【题型】证明题　【知识点】平面几何　【难度】easy
在 $\text{Rt}\triangle ABC$ 中， $\frac{a}{\sin A} = \frac{b}{\sin B} = \frac{c}{\sin C}$，在锐角三角形或钝角三角形中，上述关系是否成立？如何证明呢？
【解答】
【答案】 成立，证明见解析

【分析】 略

【详解】 成立，理由如下：

若 $\triangle ABC$ 是锐角三角形，如图，设 $CD$ 为 $AB$ 边上的高，易知 $CD = b\sin A = a\sin B$.

方法一，故 $\frac{a}{\sin A} = \frac{b}{\sin B}$.

同理可证 $\frac{a}{\sin A} = \frac{c}{\sin \angle ACB}$，故 $\frac{a}{\sin A} = \frac{b}{\sin B} = \frac{c}{\sin \angle ACB}$；

方法二，由于 $\triangle ABC$ 的面积不变，

故有 $S_{\triangle ABC} = \frac{1}{2}AB \cdot CD = \frac{1}{2}bc \sin A = \frac{1}{2}ac \sin B$.

因此 $b\sin A = a\sin B$，即 $\frac{a}{\sin A} = \frac{b}{\sin B}$.

同理可证 $\frac{a}{\sin A} = \frac{c}{\sin \angle ACB}$，即 $\frac{a}{\sin A} = \frac{b}{\sin B} = \frac{c}{\sin \angle ACB}$.

若 $\triangle ABC$ 为钝角三角形，若 $C$ 为钝角，

设 $CD$ 为 $AB$ 边上的高，

做 $BC$ 边上的高 $AE$ 交 $BC$ 的延长线于 $E$ 点，

所以 $AE = AB \sin \angle ABC = c \sin \angle ABC$ ，

做 $AC$ 边上的高 $BF$ 交 $AC$ 的延长线于 $F$ 点，

所以 $BF = AB \sin \angle BAC = c \sin \angle BAC$ ，

所以 $S_{\triangle ABC} = \frac{1}{2} AE \cdot BC = \frac{1}{2} ac \sin \angle ABC = \frac{1}{2} AC \cdot BF = \frac{1}{2} bc \sin \angle BAC$ ，

可得 $\frac{a}{\sin \angle BAC} = \frac{b}{\sin \angle ABC}$ ，

且 $AE = AC \sin (\pi - \angle ACB) = b \sin \angle ACB = c \sin B$ ，

所以 $\frac{b}{\sin \angle ABC} = \frac{c}{\sin \angle ACB}$ ，

即 $\frac{a}{\sin \angle BAC} = \frac{b}{\sin \angle ABC} = \frac{c}{\sin \angle ACB}$ .
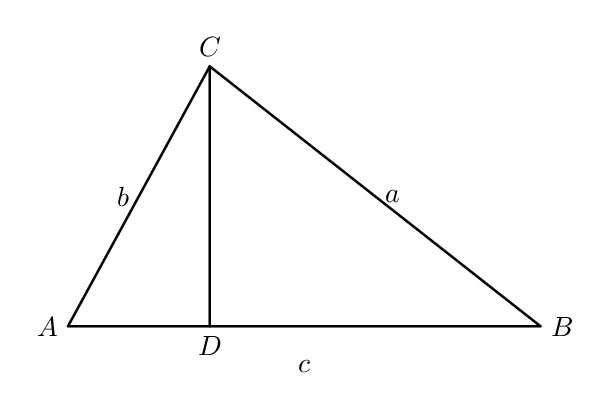
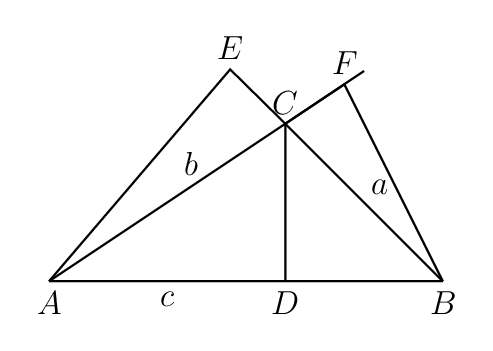